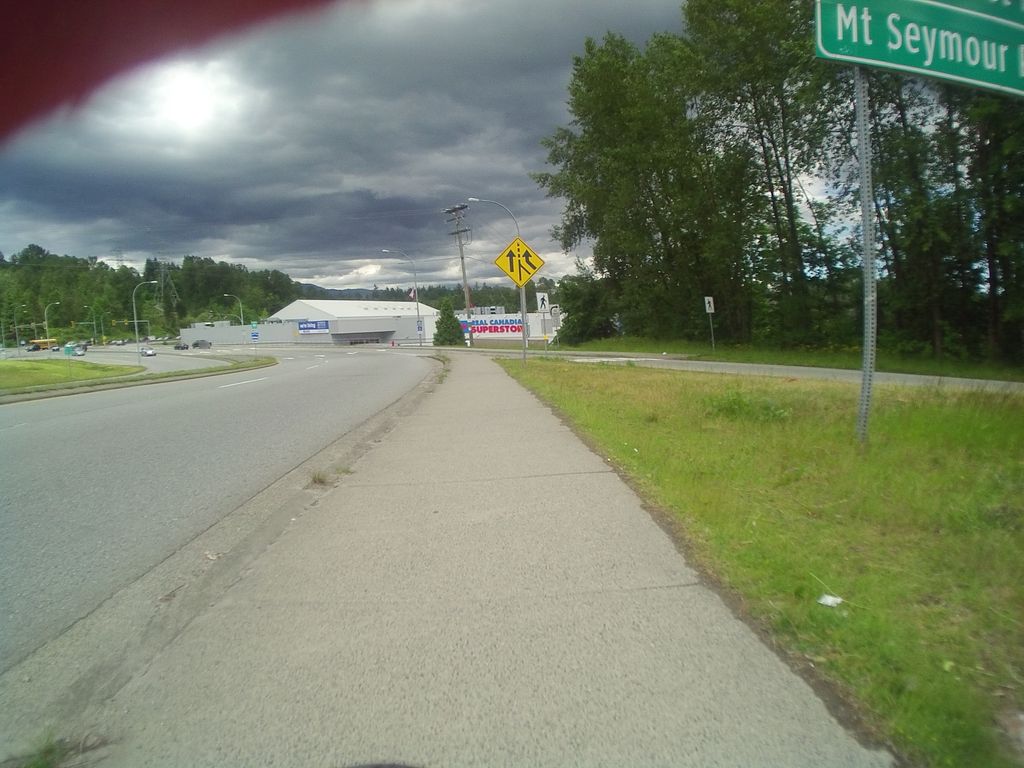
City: vancouver